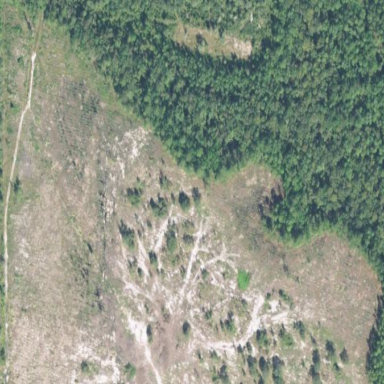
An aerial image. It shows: Forest dominated by needle-leaved trees.